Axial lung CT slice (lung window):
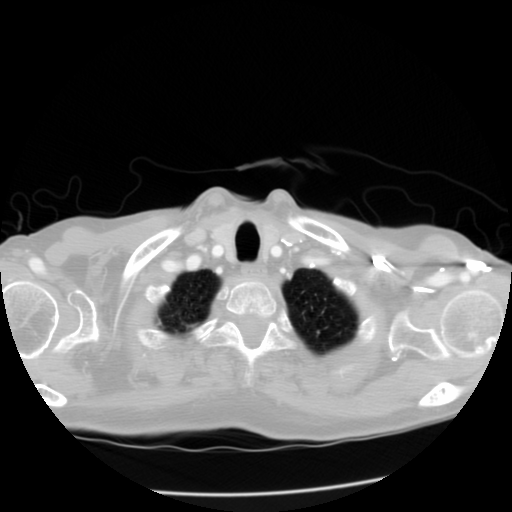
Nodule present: no